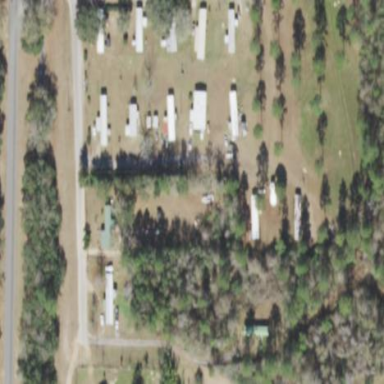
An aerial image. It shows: Residential area known as trailer park.